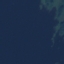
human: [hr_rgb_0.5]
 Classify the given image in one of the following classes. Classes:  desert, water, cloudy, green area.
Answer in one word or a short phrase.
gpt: water